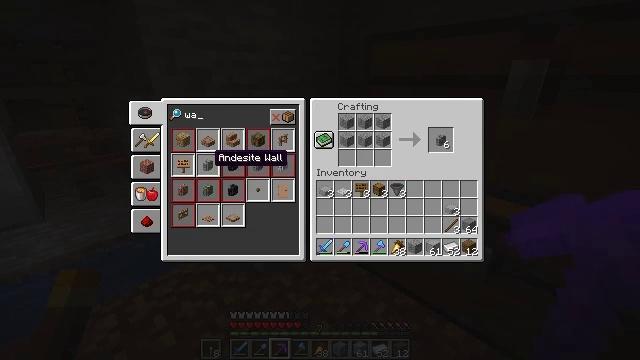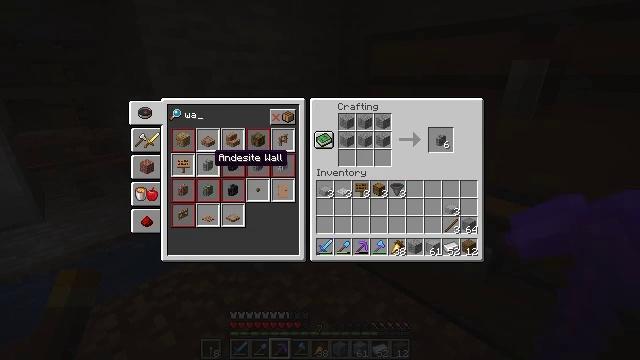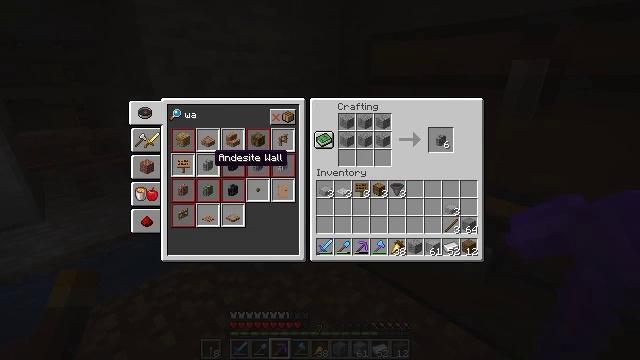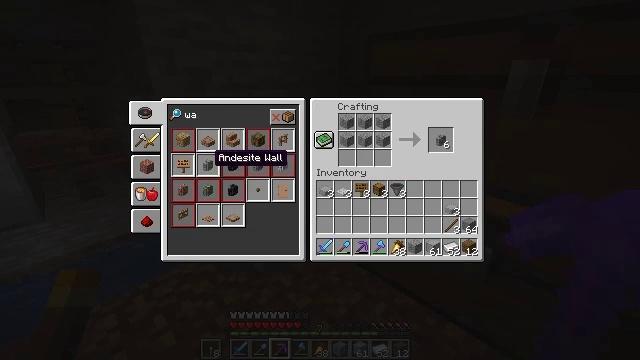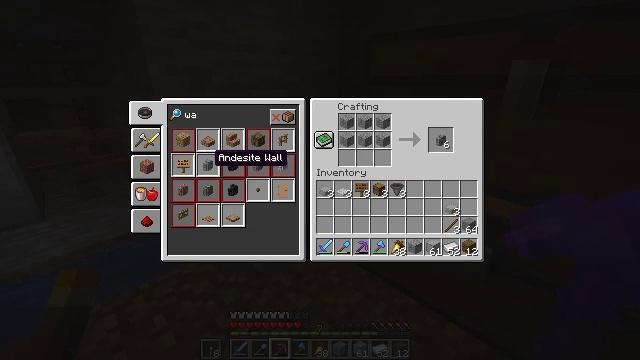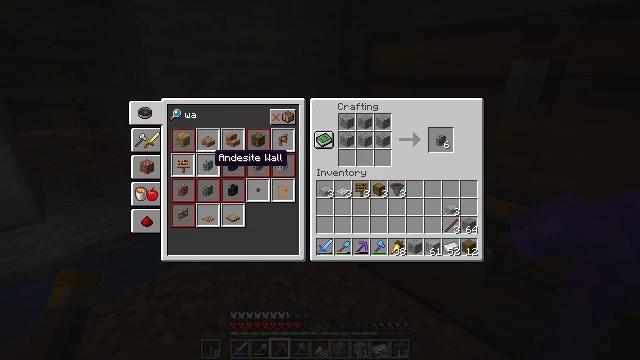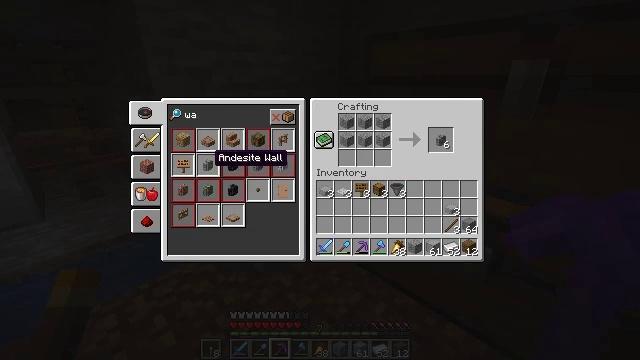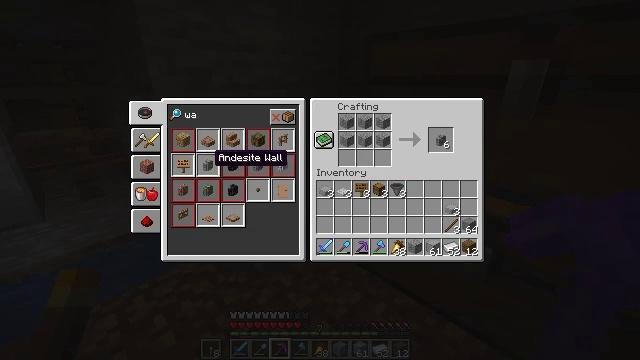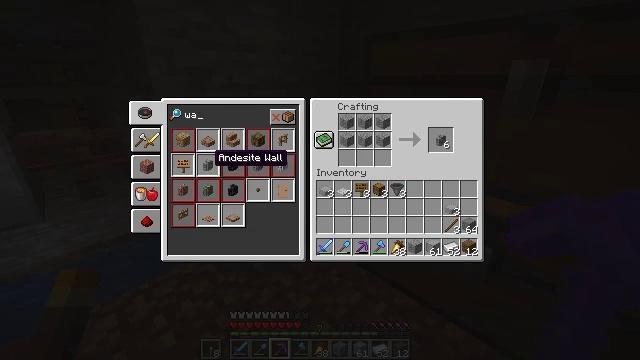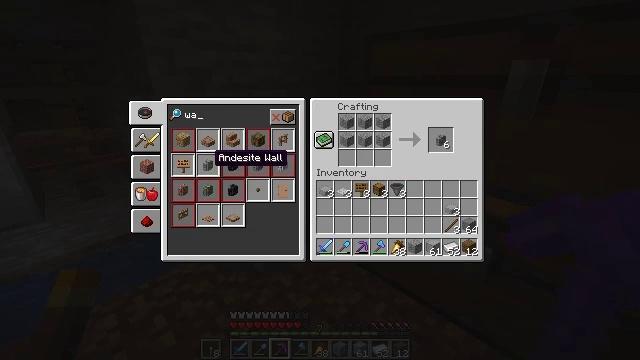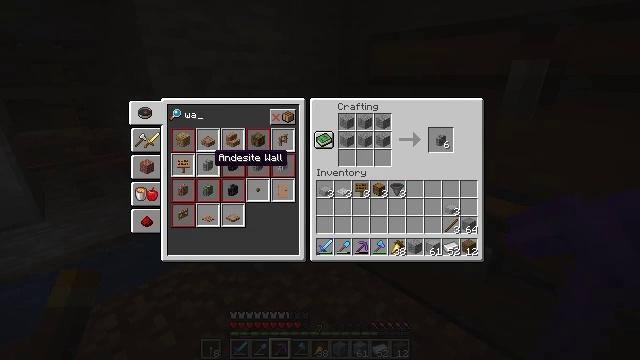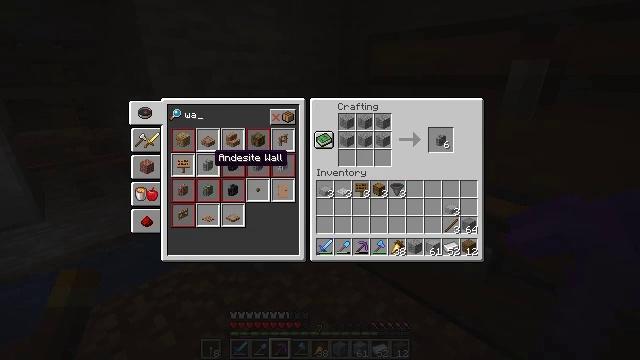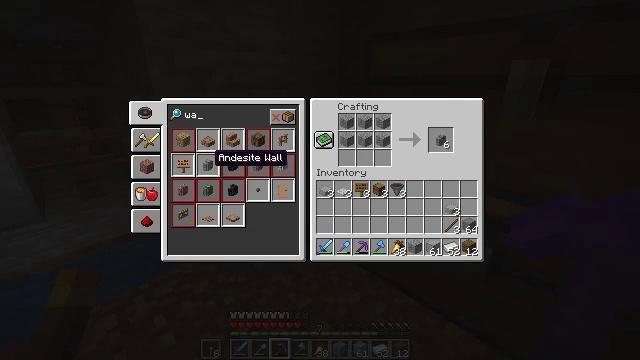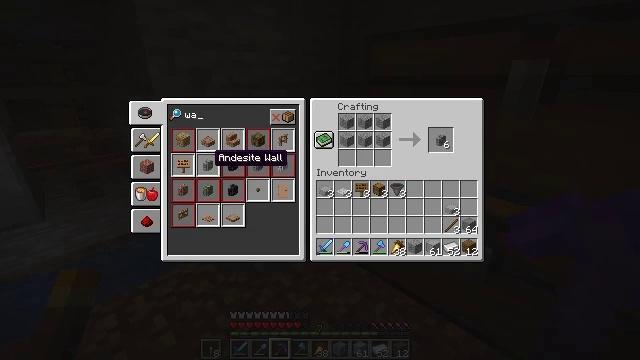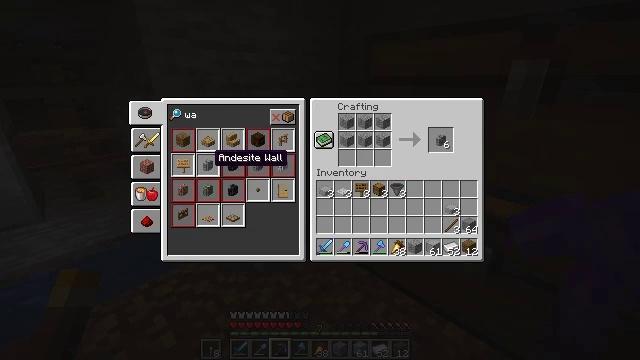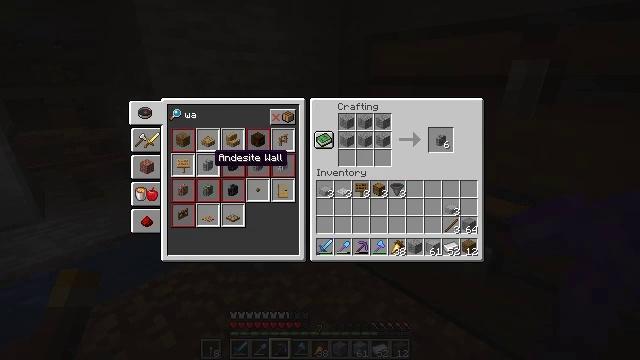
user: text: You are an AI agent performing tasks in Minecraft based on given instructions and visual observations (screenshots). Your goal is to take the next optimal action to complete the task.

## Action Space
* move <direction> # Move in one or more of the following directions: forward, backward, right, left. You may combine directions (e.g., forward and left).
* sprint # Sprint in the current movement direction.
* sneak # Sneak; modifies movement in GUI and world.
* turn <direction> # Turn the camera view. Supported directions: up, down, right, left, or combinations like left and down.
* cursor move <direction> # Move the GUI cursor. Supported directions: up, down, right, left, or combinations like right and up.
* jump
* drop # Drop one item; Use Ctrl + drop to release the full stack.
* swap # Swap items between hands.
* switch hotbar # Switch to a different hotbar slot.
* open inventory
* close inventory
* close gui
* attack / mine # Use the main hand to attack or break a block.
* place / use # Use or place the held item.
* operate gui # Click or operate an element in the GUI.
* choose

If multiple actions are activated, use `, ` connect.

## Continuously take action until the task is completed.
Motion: motion action
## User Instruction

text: craft item andesite wall
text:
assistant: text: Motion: no_op
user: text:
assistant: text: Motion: no_op
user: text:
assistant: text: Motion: no_op
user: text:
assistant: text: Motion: no_op
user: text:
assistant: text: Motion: no_op
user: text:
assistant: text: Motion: no_op
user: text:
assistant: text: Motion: no_op
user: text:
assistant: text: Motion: no_op
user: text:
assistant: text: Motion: no_op
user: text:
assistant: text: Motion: no_op
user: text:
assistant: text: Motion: no_op
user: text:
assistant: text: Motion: no_op
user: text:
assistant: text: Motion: no_op
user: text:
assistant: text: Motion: no_op
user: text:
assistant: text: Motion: attack / mine
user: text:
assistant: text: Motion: attack / mine
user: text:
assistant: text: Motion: no_op
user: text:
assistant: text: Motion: no_op
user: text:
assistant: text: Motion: no_op
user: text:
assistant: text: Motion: no_op
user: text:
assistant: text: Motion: no_op
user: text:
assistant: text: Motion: no_op
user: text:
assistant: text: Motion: no_op
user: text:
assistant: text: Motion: no_op
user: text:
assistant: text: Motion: no_op
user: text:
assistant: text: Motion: no_op
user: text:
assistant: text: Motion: no_op
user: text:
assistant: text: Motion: no_op
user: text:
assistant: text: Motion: no_op
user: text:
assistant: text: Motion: no_op